Question: When I am trying to install <URL> in Eclipse from , either through online installation or using downloaded local site archive it gives error .
Or even first time when I select the downloaded archived file it does not show the files rather check box with
please help. I even tried to delete Eclipse and unpack and did all this again but same problem.

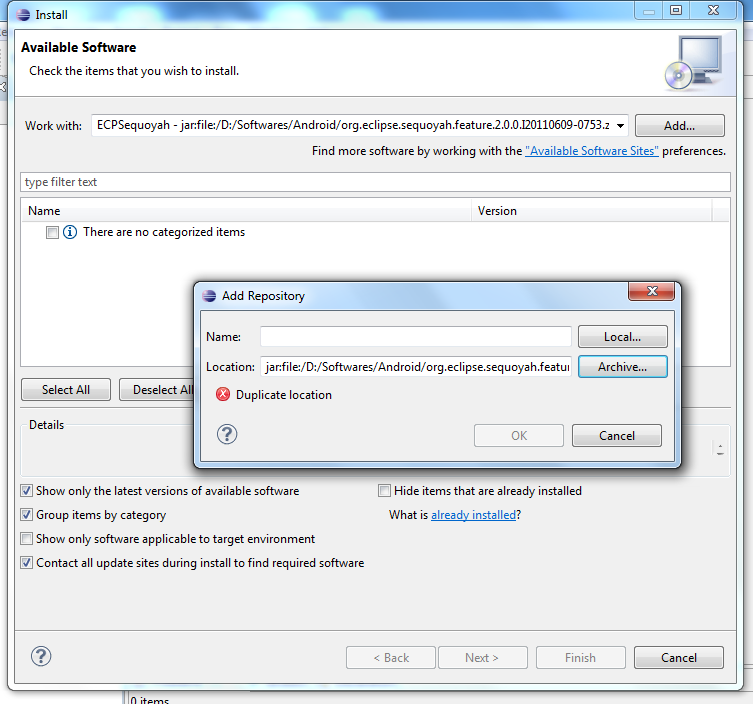
Answer: this error means that the location you are trying to add exists already. Try to search sequoyah in the "type filter text" box, and uncheck the "Group items by category" checkbox